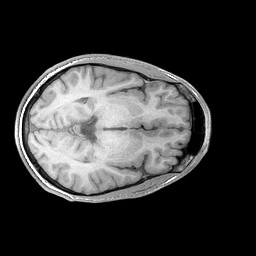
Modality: T1w
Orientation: axial
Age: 23
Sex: male
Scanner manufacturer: ge
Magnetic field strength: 3 T
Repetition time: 0.0073 s
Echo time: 0.003 s